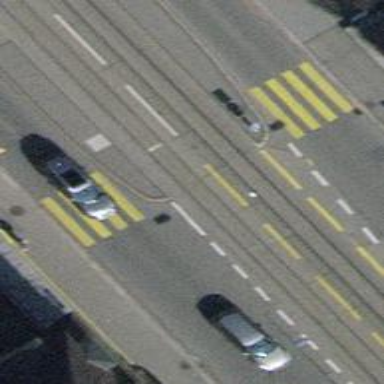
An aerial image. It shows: Tram stop with stop position for public transport.